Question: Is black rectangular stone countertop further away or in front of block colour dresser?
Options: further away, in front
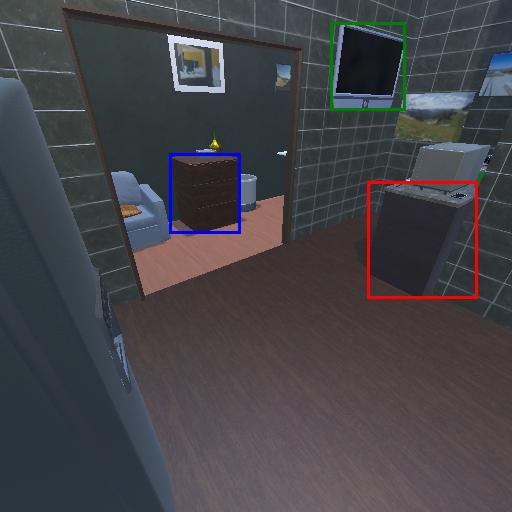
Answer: further away